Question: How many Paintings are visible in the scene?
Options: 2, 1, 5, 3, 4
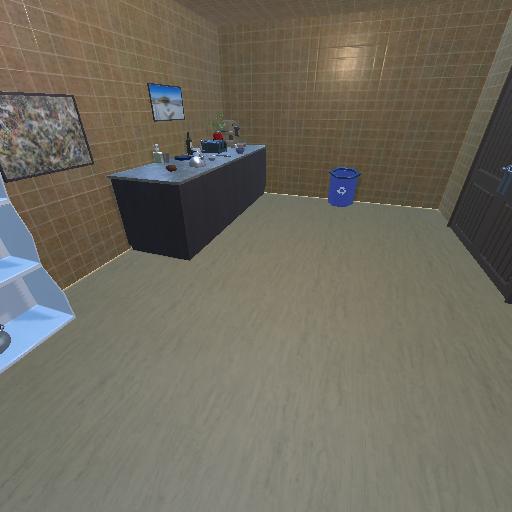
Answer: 2